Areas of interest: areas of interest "State Grid"
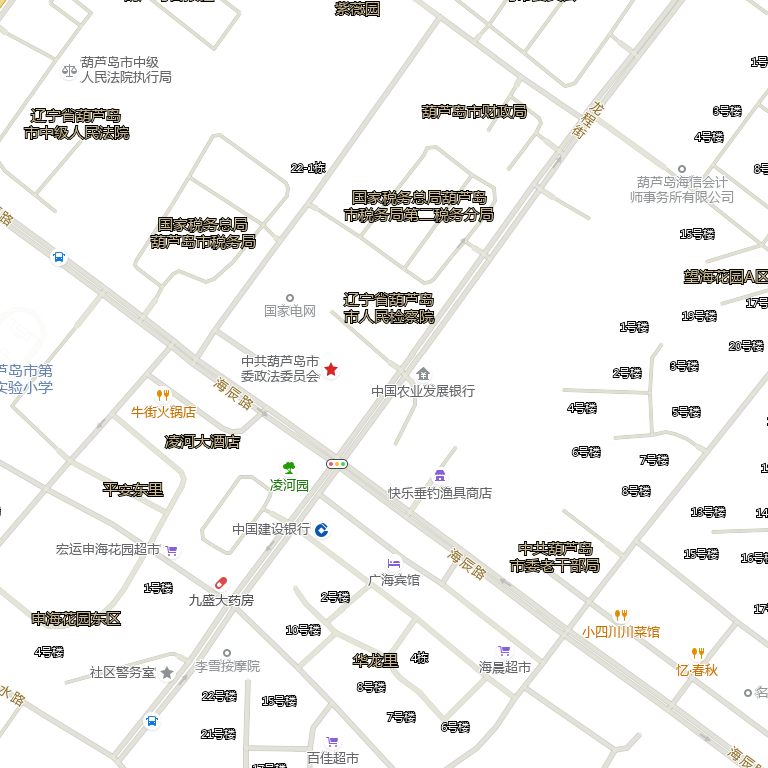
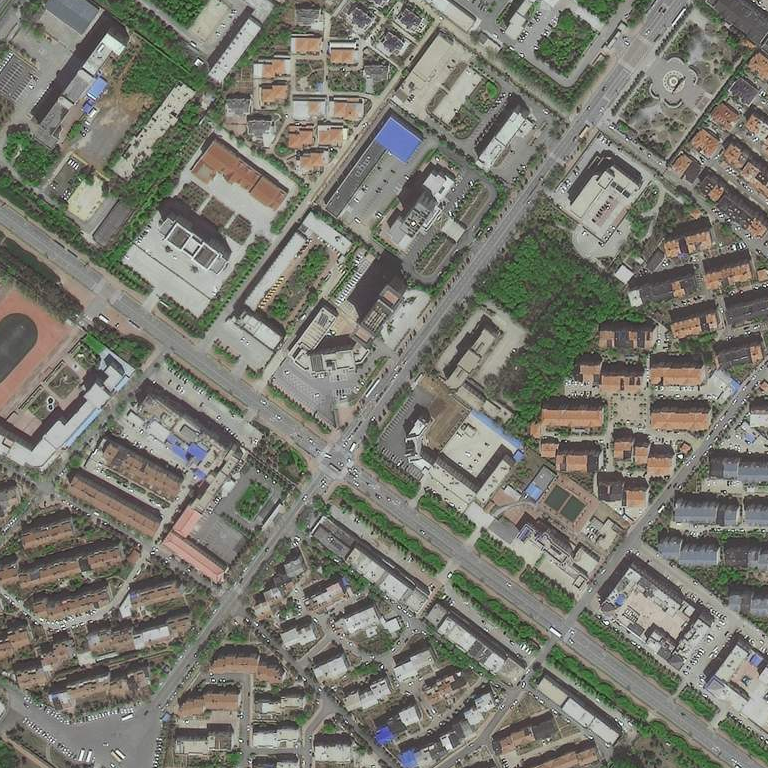